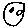
Label: smiley face